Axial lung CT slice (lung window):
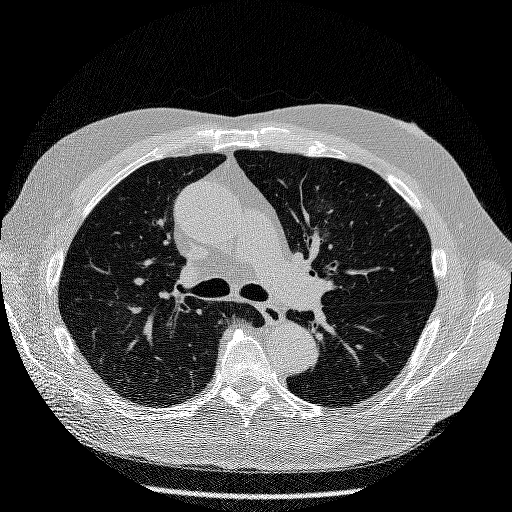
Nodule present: no